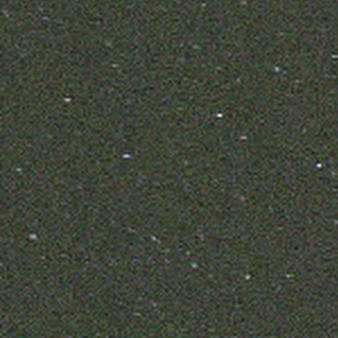
Label: other